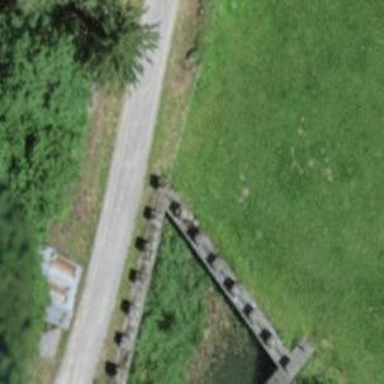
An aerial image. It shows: Retaining wall.